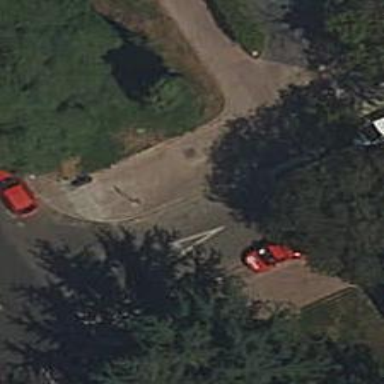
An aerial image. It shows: Uncontrolled zebra crossing on the road.